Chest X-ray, AP view. Patient: 57 years old, sex F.
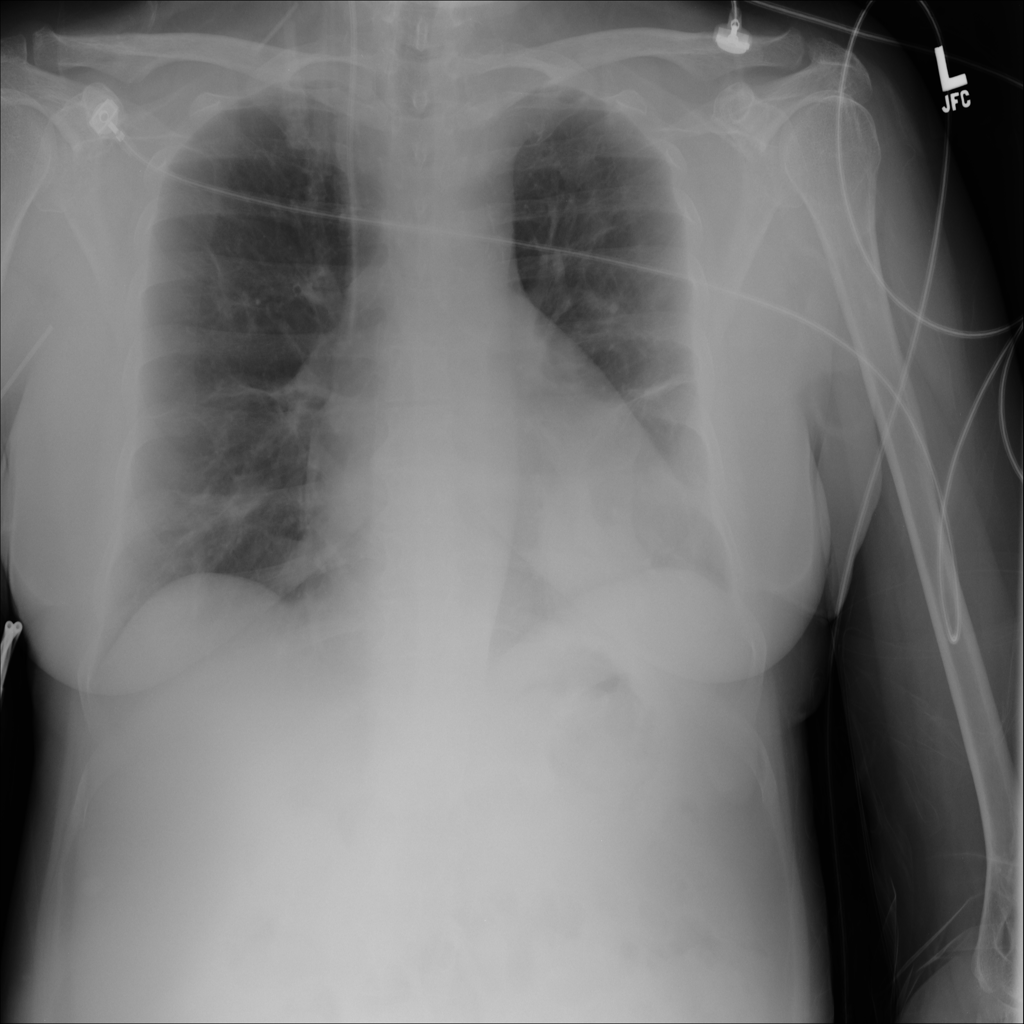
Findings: Mass